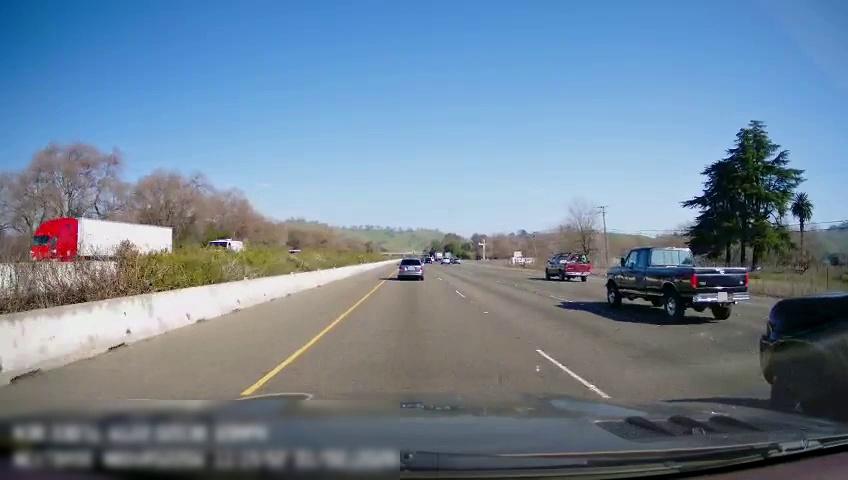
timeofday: Day
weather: Sunny
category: Drivable Space
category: Vehicles | Truck
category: Vehicles | Truck
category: Vehicles | Car
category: Vehicles | Truck
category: Vehicles | Truck
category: Vehicles | Truck
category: Vehicles | SUV
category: Vehicles | Truck
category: Vehicles | SUV
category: Lanes | Current Lane
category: Lanes | Current Lane
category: Lanes | Alternate Lane